Field crop: maize
Growth stage: 2
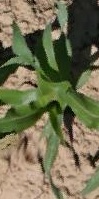
Species: maize